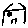
Label: house